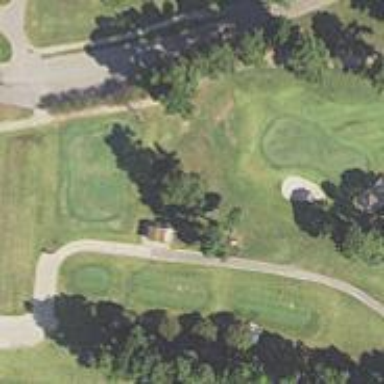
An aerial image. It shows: Path for golf carts.